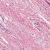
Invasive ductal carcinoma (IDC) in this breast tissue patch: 0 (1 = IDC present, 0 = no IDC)